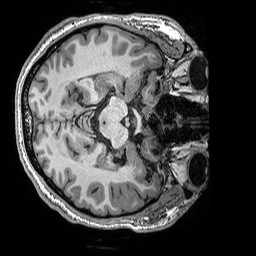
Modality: T1w
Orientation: axial
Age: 45
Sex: male